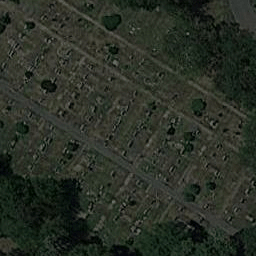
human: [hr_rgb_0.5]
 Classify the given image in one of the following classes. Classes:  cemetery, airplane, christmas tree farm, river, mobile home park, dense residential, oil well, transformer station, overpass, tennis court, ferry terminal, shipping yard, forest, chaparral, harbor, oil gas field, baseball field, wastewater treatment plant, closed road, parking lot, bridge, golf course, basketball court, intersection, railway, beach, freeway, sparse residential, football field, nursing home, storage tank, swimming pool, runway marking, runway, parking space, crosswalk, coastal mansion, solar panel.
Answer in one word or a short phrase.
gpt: cemetery